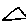
Label: triangle